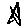
Label: star